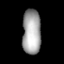
Tissue: lung
Cell type: Epithelial cells
Senescence score: 0.2349
Nuclear area (px): 819
Mean DAPI intensity: 164.125